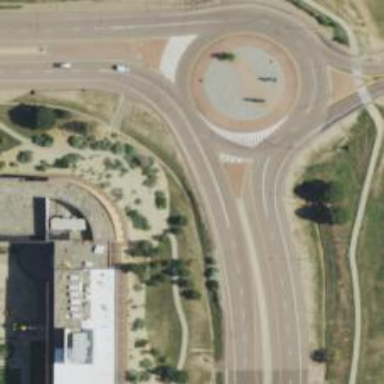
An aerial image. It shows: Tertiary road that leads to roundabout.